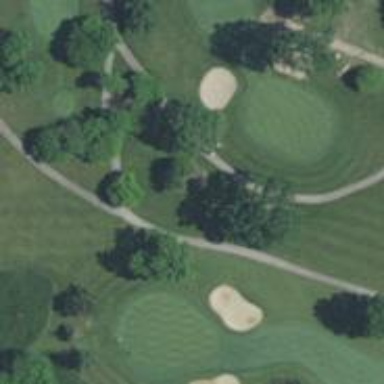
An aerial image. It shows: Pathway for golfing.